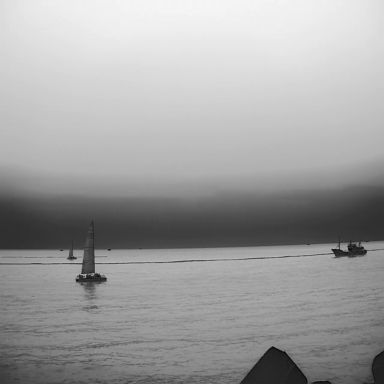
There are two sailboats in the infrared image.